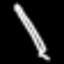
Label: pencil